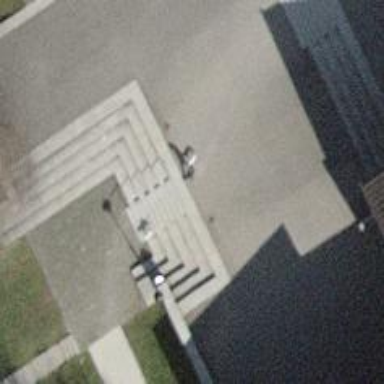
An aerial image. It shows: Set of concrete steps.